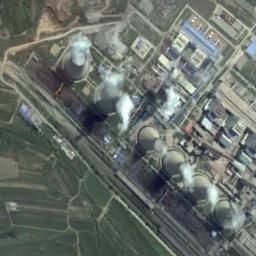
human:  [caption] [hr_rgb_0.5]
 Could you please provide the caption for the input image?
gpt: There are two identical thermal power stations in the middle of the lawn .

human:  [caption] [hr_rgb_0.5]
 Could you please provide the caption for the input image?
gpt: There are many buildings next to the thermal power station .

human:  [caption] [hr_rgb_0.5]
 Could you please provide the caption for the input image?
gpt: The thermal power station is on the grass next to some buildings with white mist above .

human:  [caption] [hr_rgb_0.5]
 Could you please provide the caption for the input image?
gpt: In the thermal power station there are neatly planned factories and good greenery  There are two chimneys and six cooling towers are steaming .

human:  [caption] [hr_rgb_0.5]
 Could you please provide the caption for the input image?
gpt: There are some chimneys on the thermal power station beside a green meadow .